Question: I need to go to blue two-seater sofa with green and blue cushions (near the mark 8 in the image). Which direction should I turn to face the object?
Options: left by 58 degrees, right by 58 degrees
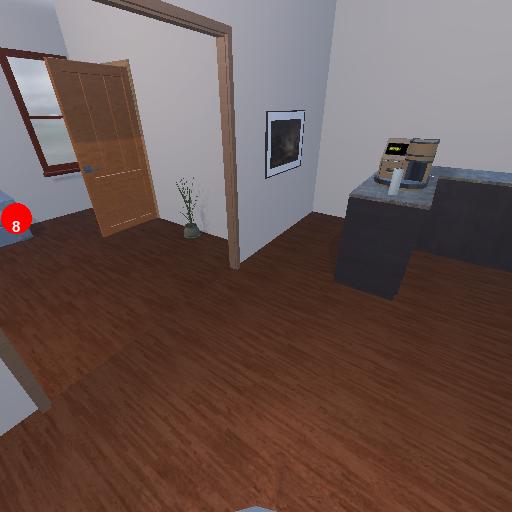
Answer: left by 58 degrees